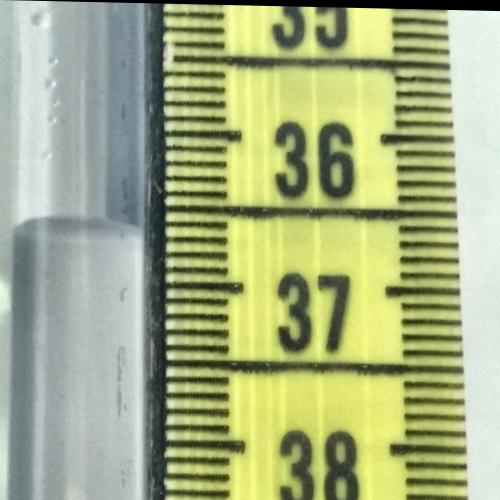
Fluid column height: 36.6 cm